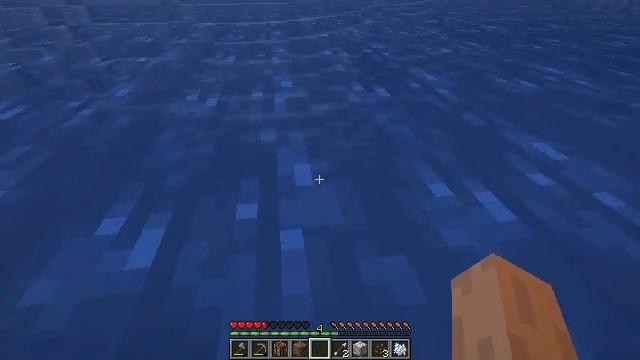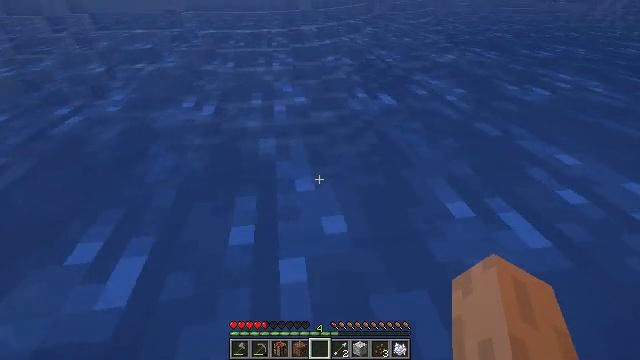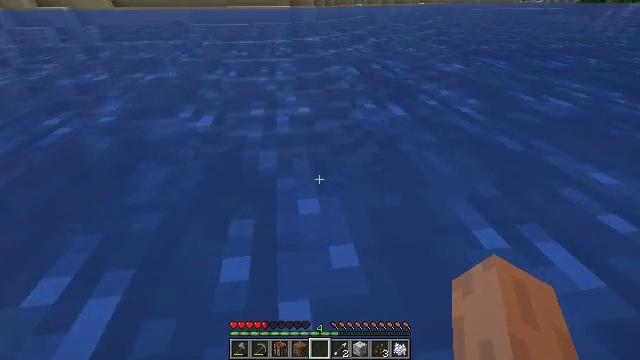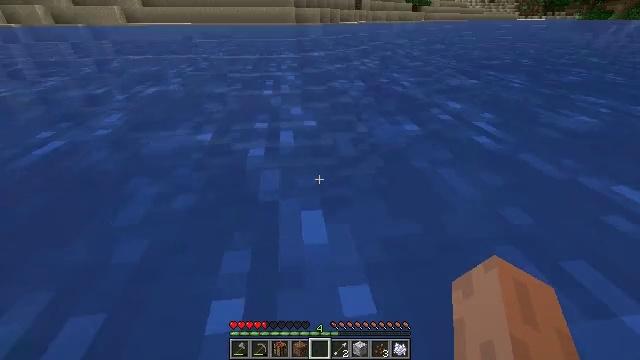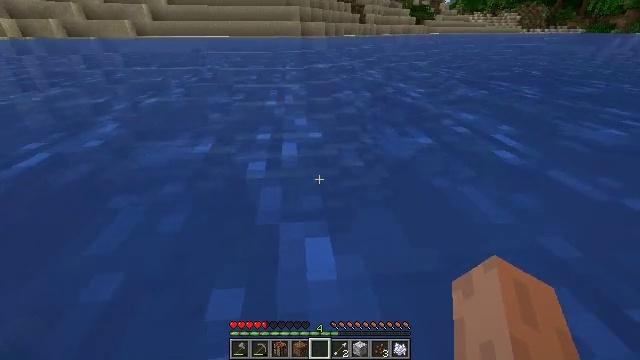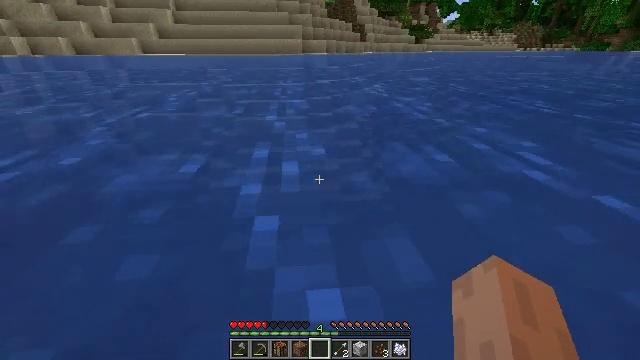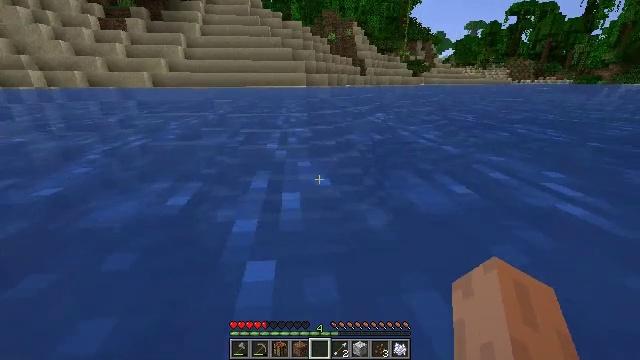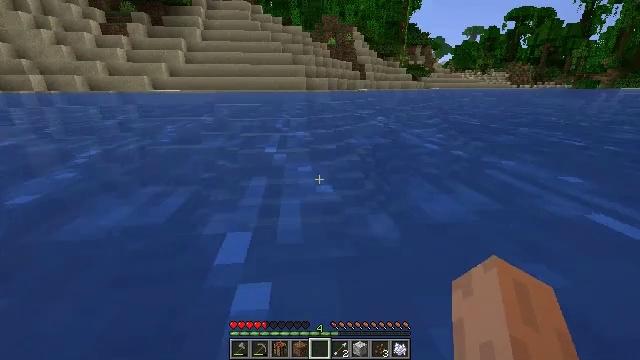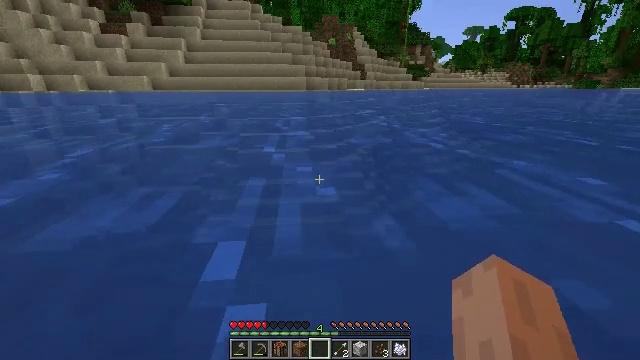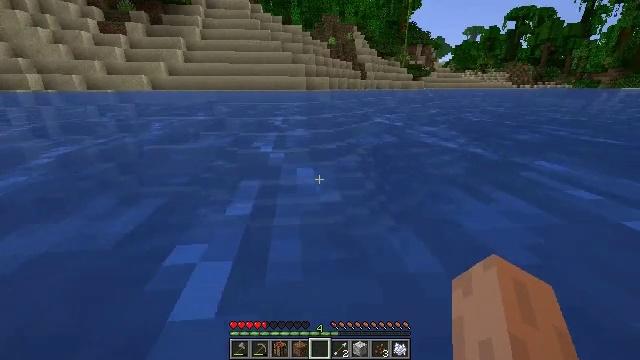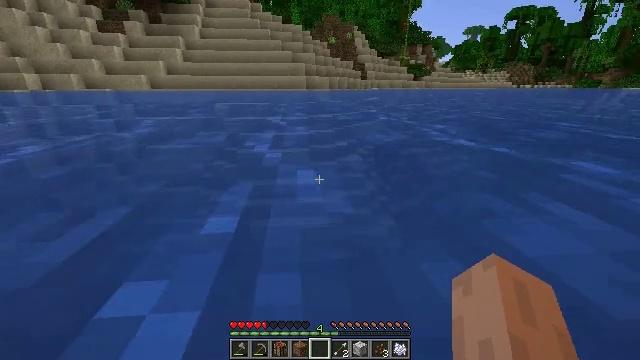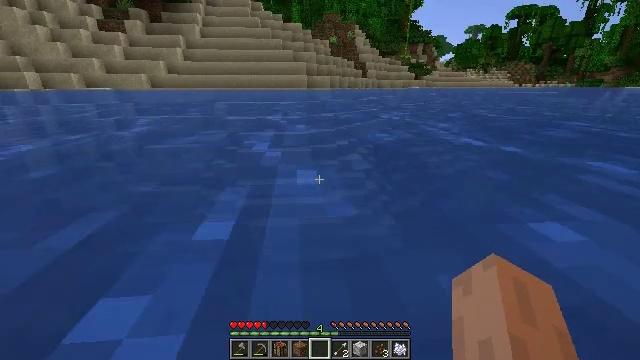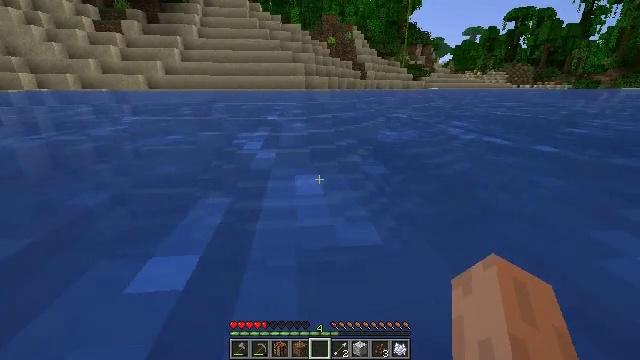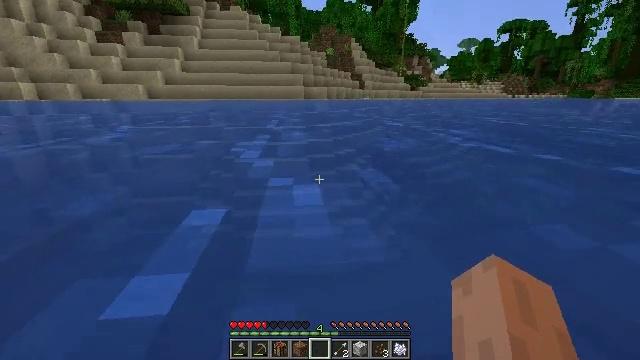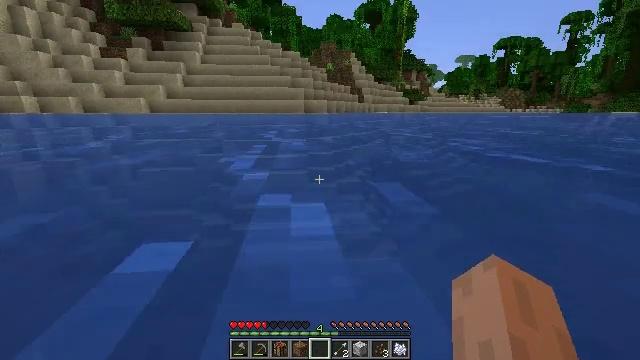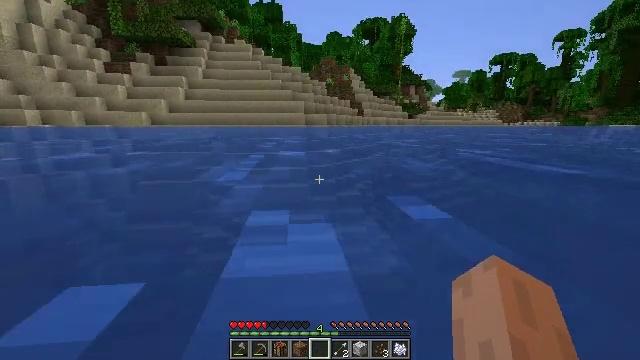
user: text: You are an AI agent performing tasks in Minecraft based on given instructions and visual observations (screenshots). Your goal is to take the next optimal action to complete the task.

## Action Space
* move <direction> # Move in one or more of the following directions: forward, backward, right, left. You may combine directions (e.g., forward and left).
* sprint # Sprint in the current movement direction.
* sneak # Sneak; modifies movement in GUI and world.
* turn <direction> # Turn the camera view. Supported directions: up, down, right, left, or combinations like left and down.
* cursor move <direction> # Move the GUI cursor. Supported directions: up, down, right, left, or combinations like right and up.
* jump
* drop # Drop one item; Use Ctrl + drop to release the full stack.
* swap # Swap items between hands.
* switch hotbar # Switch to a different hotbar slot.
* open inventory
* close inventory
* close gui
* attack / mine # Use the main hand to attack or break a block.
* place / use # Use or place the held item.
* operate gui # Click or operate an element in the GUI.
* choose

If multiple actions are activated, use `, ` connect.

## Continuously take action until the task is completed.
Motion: motion action
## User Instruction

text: Hunt fish.
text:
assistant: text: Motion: move forward, sprint, turn up
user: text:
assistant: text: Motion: move forward, sprint, turn up
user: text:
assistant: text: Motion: move forward, sprint, turn left and up
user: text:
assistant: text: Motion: move forward, sprint, turn up
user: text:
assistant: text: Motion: move forward, sprint, turn up
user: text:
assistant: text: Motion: move forward, sprint, turn up
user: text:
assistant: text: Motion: move forward, sprint
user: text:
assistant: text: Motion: move forward, sprint
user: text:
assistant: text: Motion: move forward, sprint
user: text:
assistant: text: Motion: move forward, sprint
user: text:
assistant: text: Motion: move forward, sprint
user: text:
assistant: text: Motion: move forward, sprint
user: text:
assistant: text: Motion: move forward, sprint, turn up
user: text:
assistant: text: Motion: move forward, sprint, turn up
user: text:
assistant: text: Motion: move forward, sprint, turn up
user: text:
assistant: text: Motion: move forward, sprint, turn up
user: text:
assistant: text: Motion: move forward, sprint, turn up
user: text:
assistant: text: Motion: move forward, sprint
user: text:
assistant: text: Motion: move forward, sprint
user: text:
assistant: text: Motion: move forward, sprint
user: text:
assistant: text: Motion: move forward, sprint
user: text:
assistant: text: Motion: move forward, sprint
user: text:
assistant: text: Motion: move forward, sprint
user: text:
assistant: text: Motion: move forward, sprint
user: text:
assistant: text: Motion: move forward, sprint
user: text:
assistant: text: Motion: move forward, sprint, turn up, jump
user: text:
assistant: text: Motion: move forward, sprint, jump
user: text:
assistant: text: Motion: move forward, sprint, jump
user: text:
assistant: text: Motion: move forward, sprint, jump
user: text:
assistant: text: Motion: move forward, sprint, jump